Interaction volume radius: 5 \u00c5
Interaction volume height: 35 \u00c5
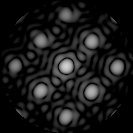
Disorder parameter: 0.07515